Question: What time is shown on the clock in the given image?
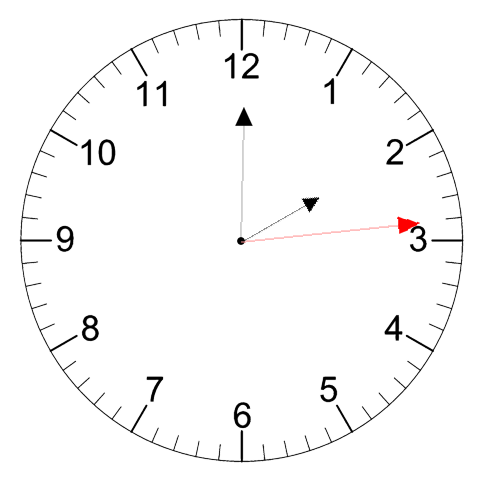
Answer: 02:00:14